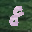
Label: 8